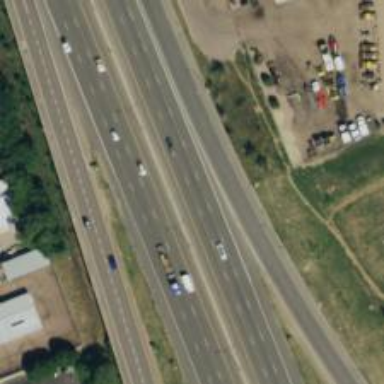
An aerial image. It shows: Motorway.